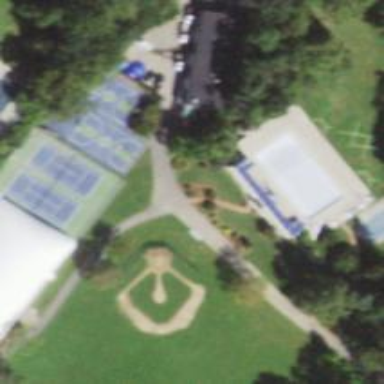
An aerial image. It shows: Sports centre dedicated to swimming activities.